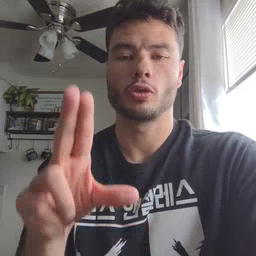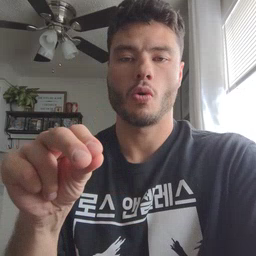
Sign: no